Field crop: maize
Growth stage: 2
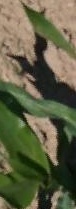
Species: maize